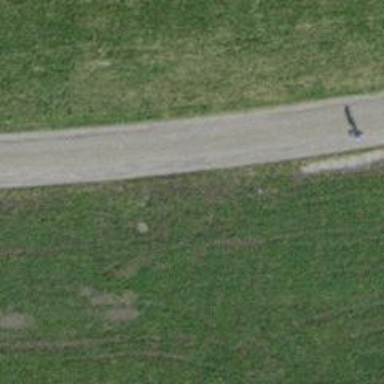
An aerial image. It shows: Compacted grade1 track road.